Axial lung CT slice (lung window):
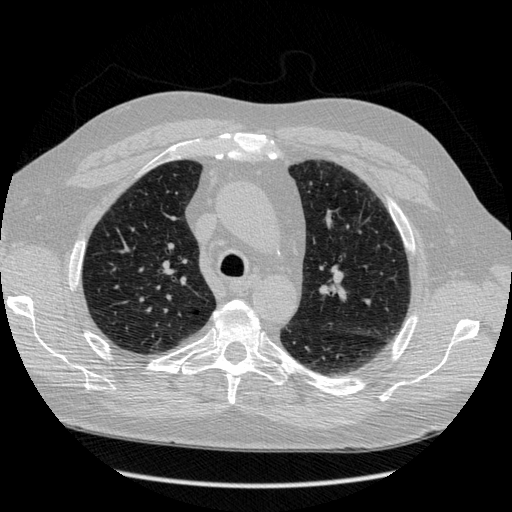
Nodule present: no